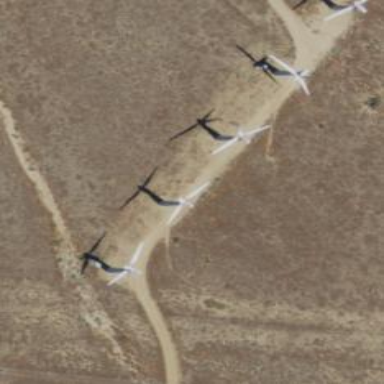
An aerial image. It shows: Wind power generator employing wind turbines.